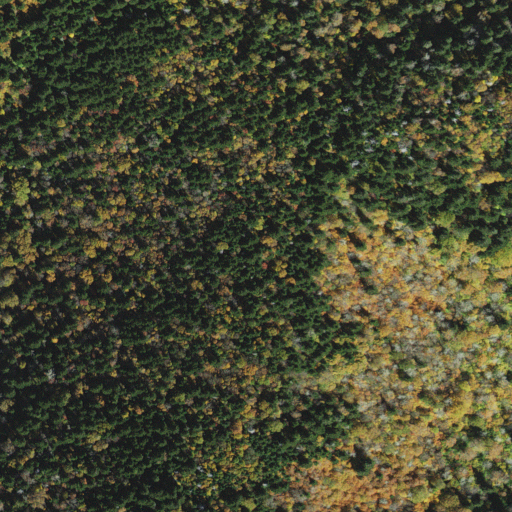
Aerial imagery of gap in North Carolina named Horse Creek Gap containing evergreen forest, mixed forest, and deciduous forest